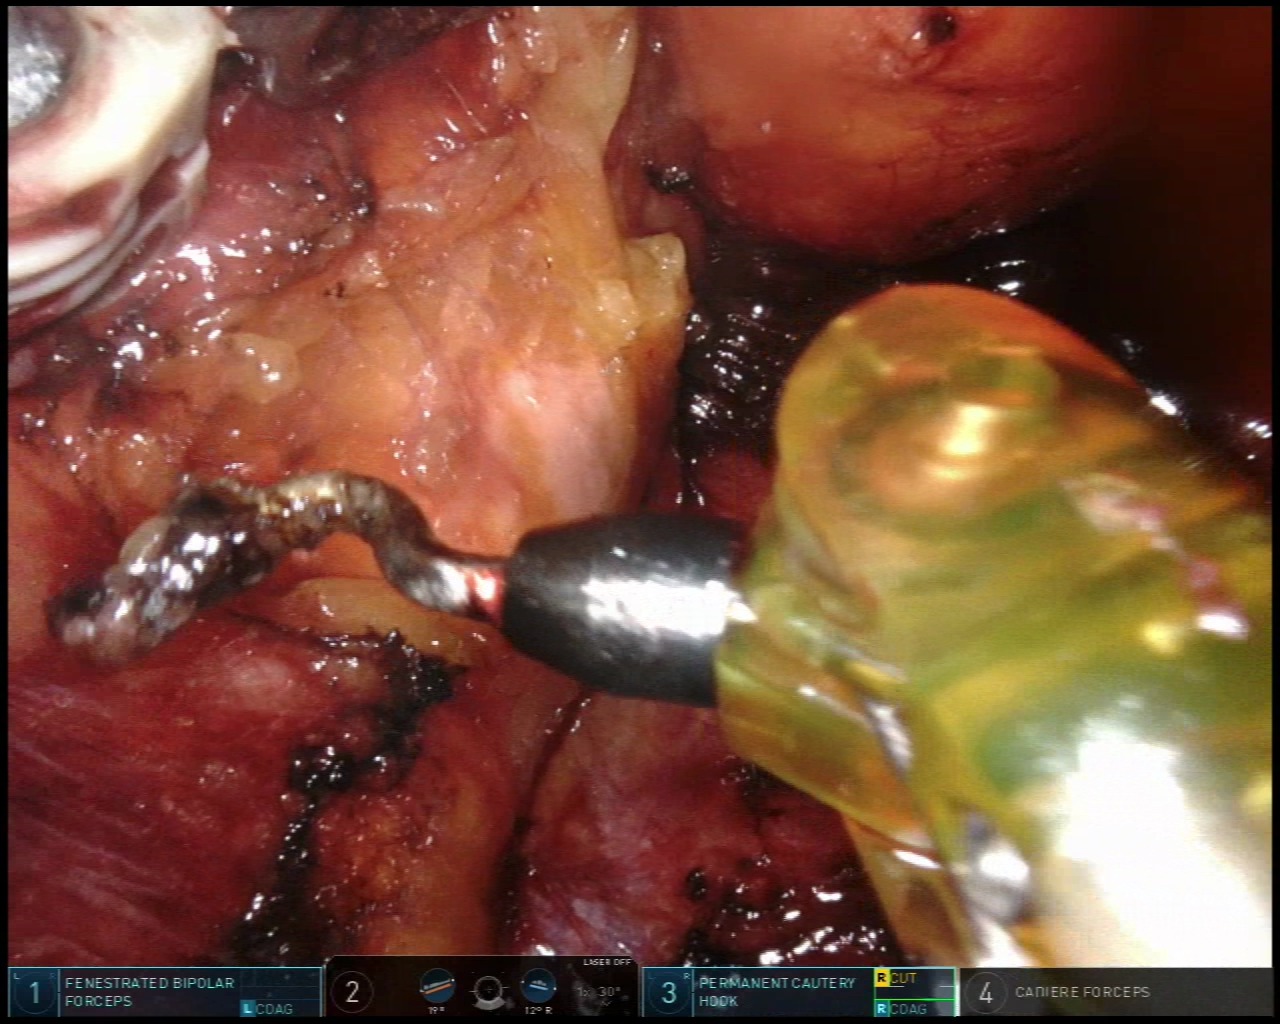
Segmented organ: pancreas
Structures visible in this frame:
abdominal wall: no
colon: no
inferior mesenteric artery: no
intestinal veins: no
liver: no
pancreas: yes
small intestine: no
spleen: no
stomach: no
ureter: no
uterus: no
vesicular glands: no